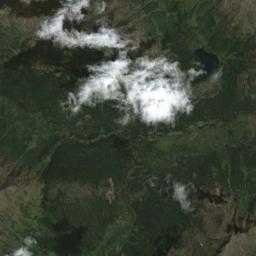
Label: cloud